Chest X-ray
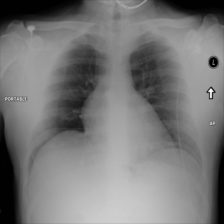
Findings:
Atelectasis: negative
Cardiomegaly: negative
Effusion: negative
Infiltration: negative
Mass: negative
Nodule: negative
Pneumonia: negative
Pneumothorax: negative
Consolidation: negative
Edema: negative
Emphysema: negative
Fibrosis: negative
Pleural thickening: negative
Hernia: negative